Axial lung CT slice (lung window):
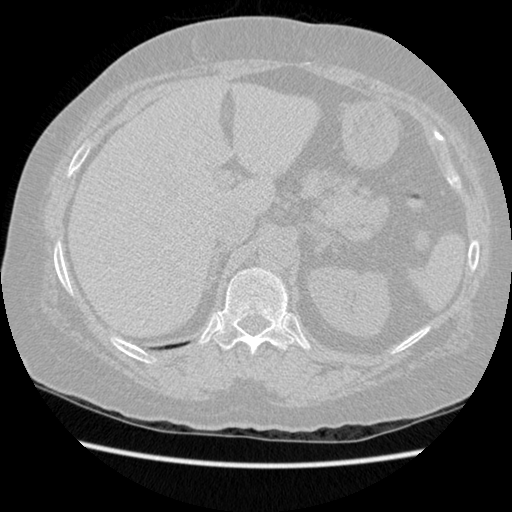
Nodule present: no